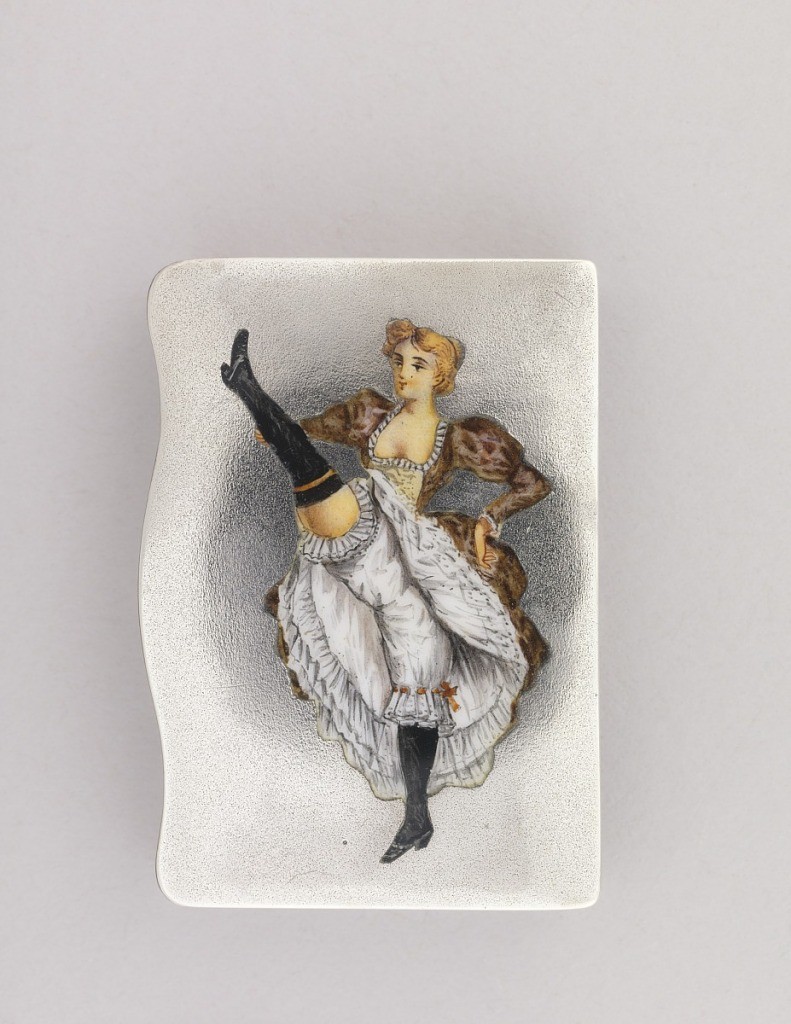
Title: Cancan Dancer
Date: late 19th century
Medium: Cast silver, enamel
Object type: Matchsafe
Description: Rectangular, snuff box type container, featuring vertically situated, polychrome enamel image of blond cancan dancer with right leg kicked high. She wears patterned pink dress with low bodice, white petticoats and bloomers, thigh-high black stockings and black shoes. Lid's lip or left edge curved. Lid hinged on right side. Striker on back of same long right side panel.